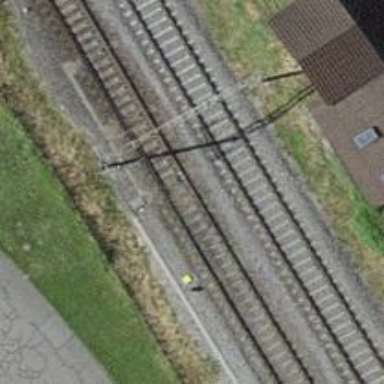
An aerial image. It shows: Railway switch.